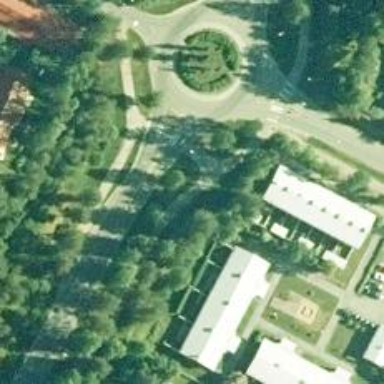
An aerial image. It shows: Asphalt cycleway.